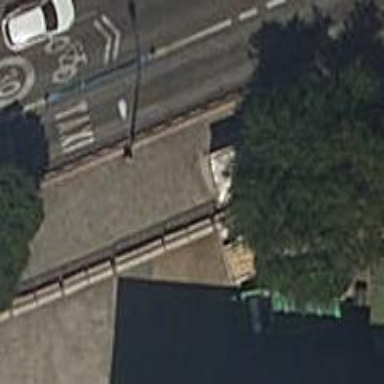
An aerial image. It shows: Subway entrance.